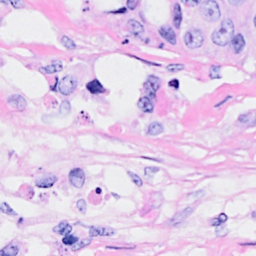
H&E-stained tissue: Breast